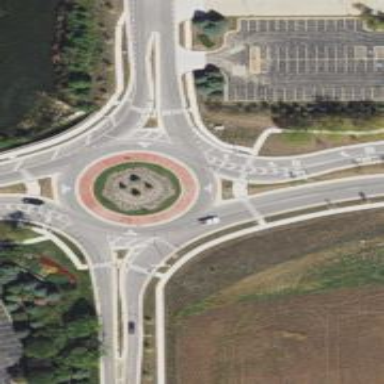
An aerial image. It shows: Secondary road around roundabout.